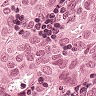
Metastatic tissue present: yes